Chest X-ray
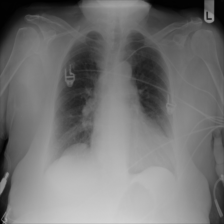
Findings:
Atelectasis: negative
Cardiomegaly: positive
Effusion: negative
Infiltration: positive
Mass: negative
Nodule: negative
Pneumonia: negative
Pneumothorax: negative
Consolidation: negative
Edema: negative
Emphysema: negative
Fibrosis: negative
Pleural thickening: negative
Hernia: negative